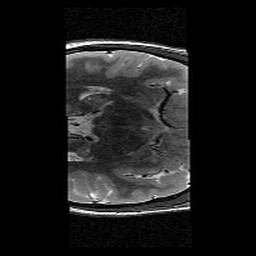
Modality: T2w
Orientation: axial
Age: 11
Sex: female
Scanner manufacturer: siemens
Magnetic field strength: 3 T
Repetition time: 9.23 s
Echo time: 0.067 s